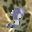
Label: 3